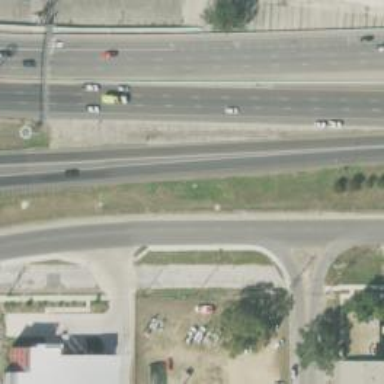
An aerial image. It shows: Secondary road with frontage access.